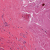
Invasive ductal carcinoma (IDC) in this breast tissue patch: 0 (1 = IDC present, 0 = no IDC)